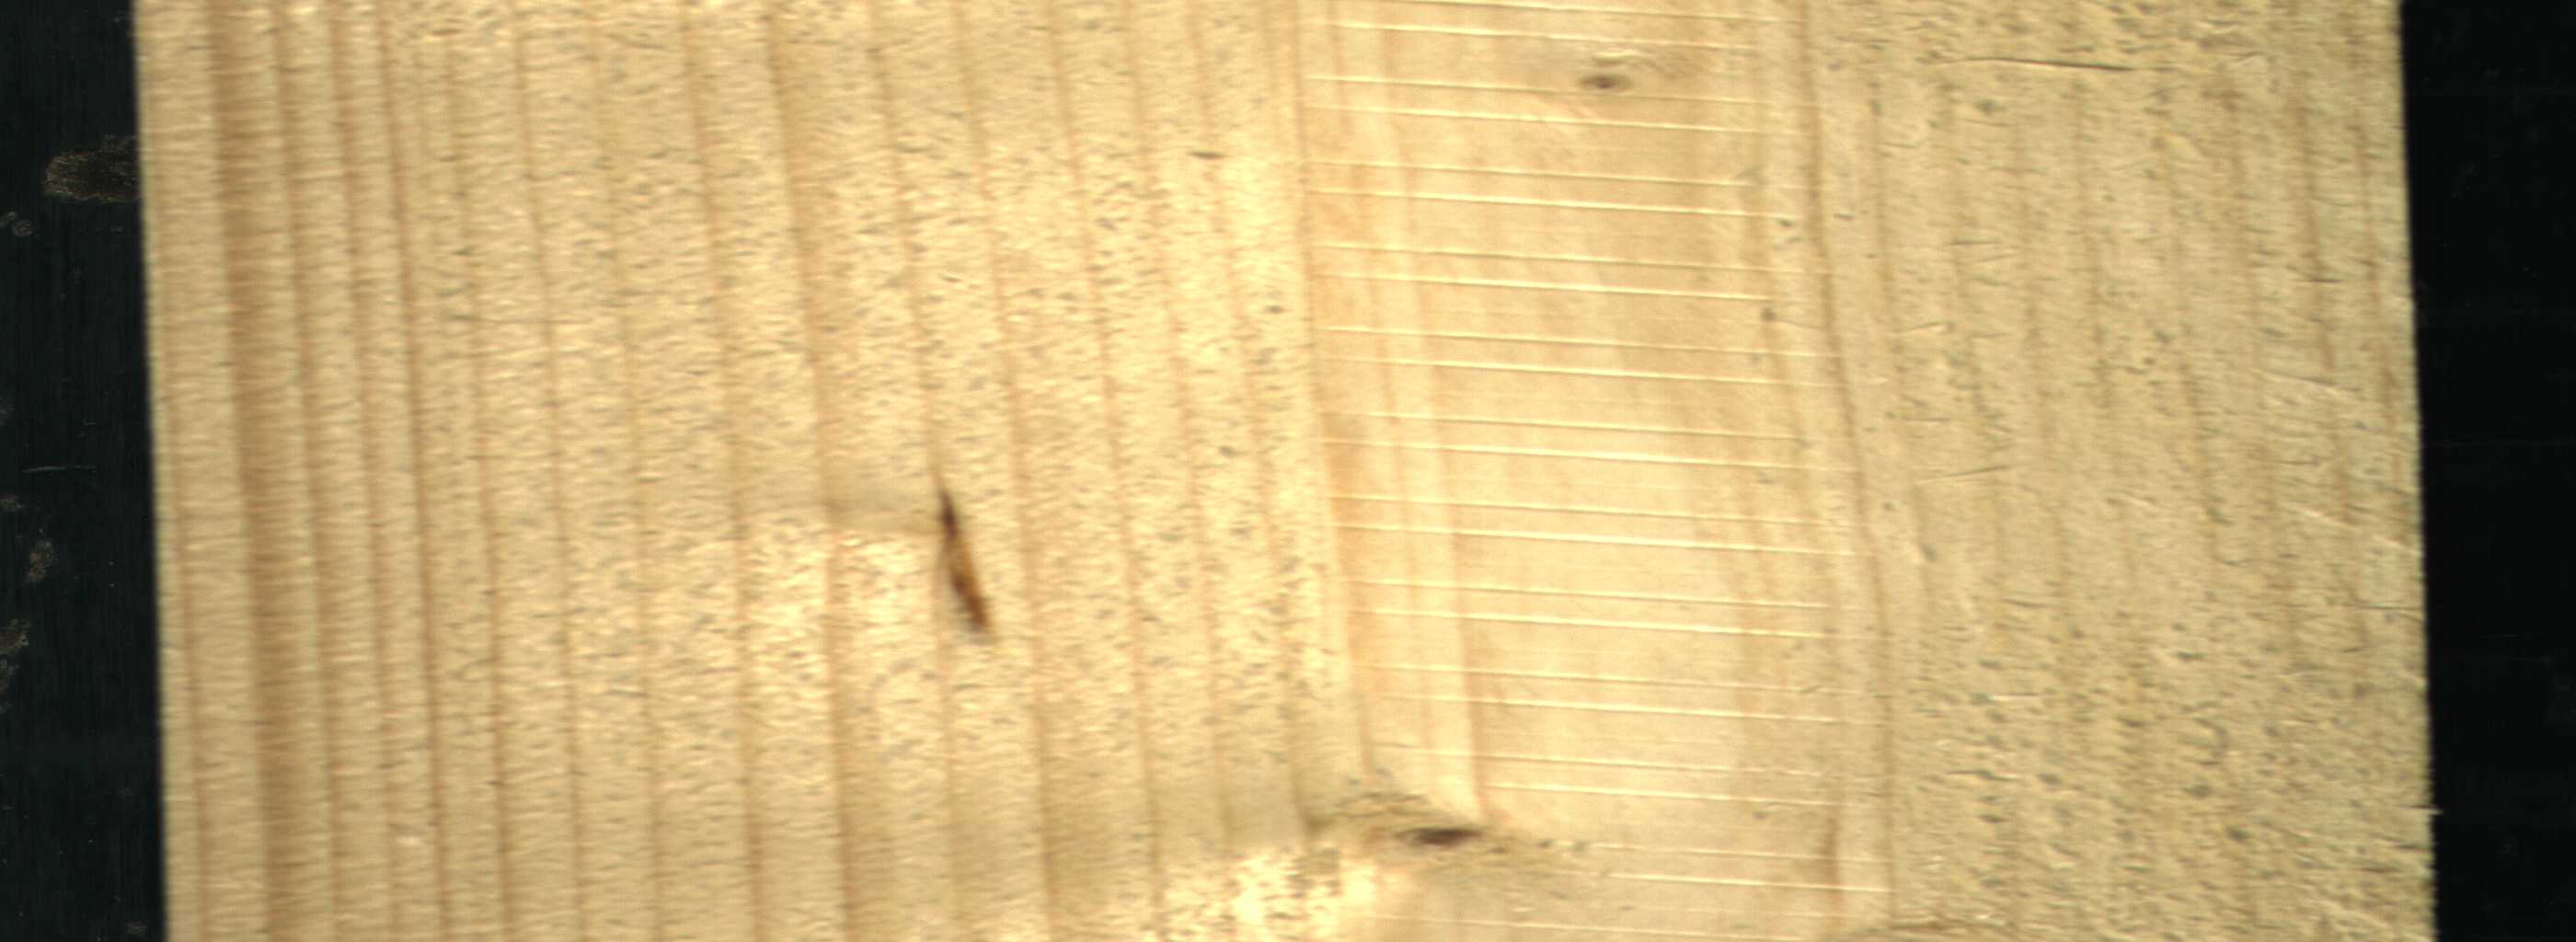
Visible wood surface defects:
resin
Live_Knot